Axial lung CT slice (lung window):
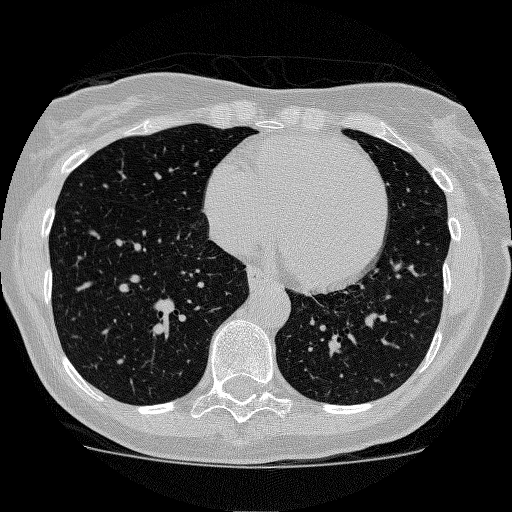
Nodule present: no